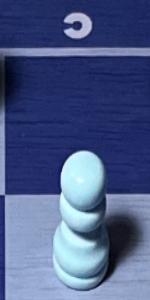
Label: Pawn_White